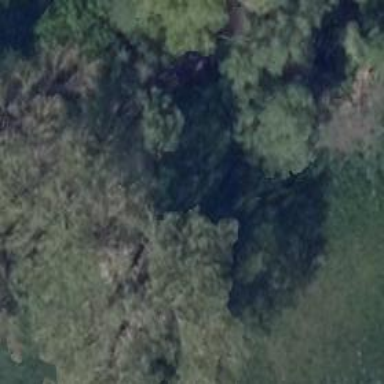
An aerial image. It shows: Row of trees in natural setting.